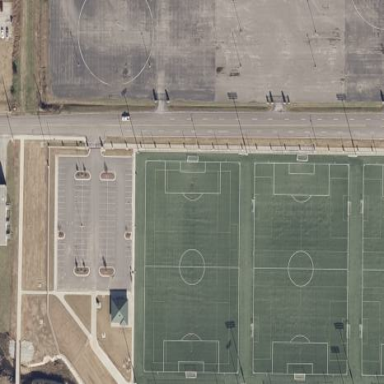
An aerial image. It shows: Soccer pitch for leisure land activities.